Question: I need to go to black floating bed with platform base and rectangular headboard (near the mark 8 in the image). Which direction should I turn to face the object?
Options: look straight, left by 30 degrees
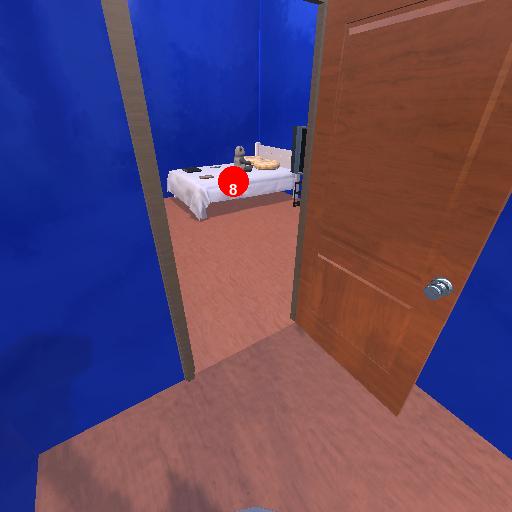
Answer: look straight